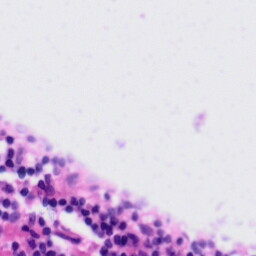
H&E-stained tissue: Tonsil